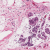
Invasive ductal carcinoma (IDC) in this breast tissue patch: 0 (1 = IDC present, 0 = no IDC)